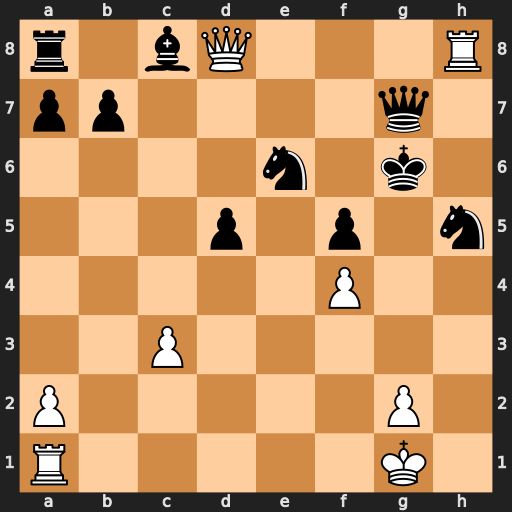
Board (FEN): r1bQ3R/pp4q1/4n1k1/3p1p1n/5P2/2P5/P5P1/R5K1
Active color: w
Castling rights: -
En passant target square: -
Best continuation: Qe8+ Kf6 Qxh5